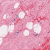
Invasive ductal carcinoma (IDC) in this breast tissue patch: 0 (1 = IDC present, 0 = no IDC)